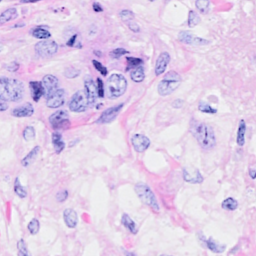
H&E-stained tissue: Breast